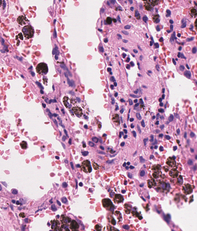
Tumor epithelial tissue: no
Tumor-associated stroma tissue: no
Normal tissue: yes